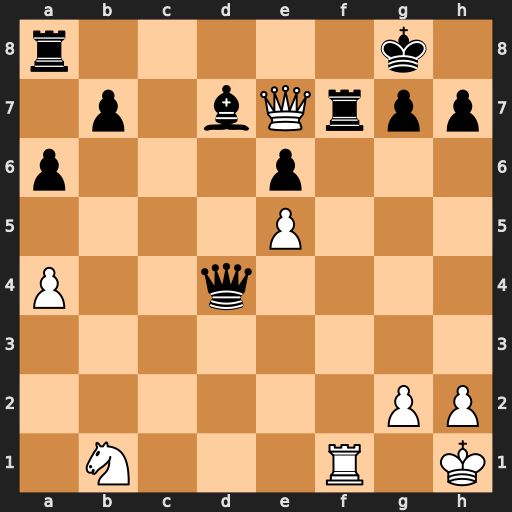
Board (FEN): r5k1/1p1bQrpp/p3p3/4P3/P2q4/8/6PP/1N3R1K
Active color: w
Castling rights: -
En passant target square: -
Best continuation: Qxf7+ Kh8 Qf8+ Rxf8 Rxf8#